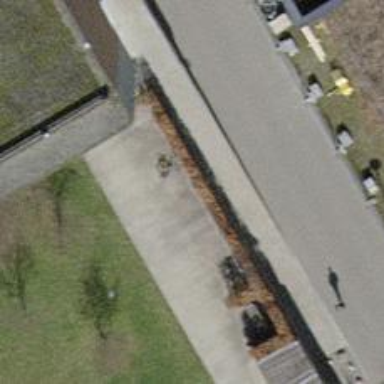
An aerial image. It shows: Bicycle parking area with racks.